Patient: sex F, age 67
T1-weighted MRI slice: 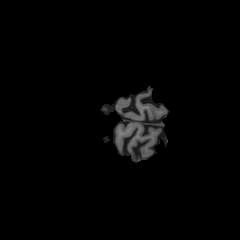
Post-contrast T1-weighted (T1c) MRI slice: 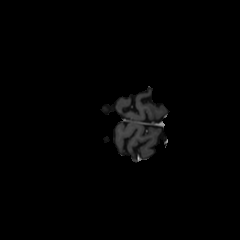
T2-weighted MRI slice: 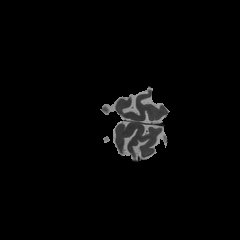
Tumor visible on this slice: no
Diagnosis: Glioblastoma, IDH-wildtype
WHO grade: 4